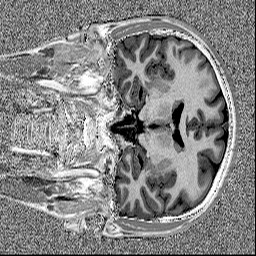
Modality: MP2RAGE
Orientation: coronal
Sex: male